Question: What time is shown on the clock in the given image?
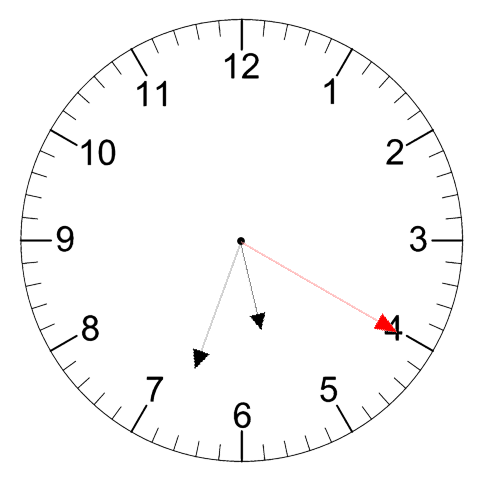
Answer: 05:33:20